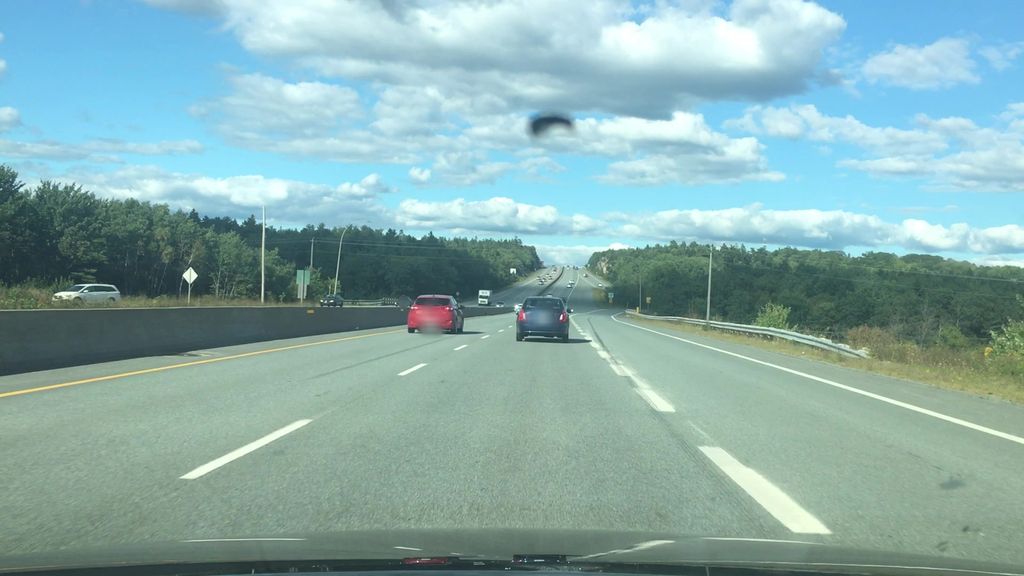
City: halifax